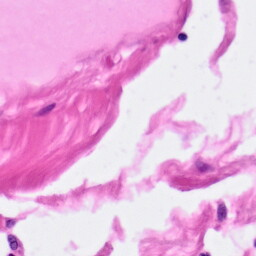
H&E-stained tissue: Pancreatic